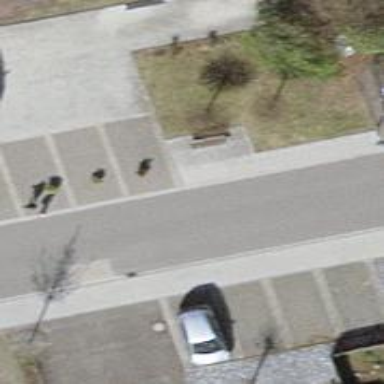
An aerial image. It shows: Bench.